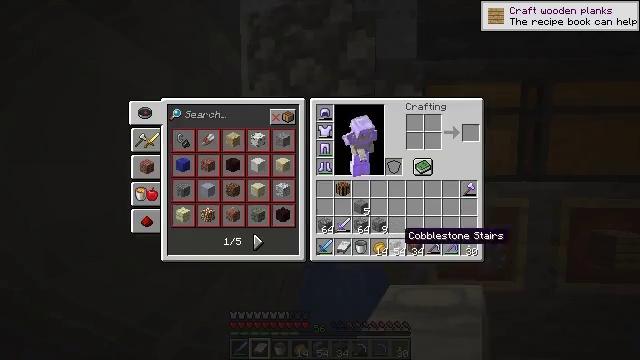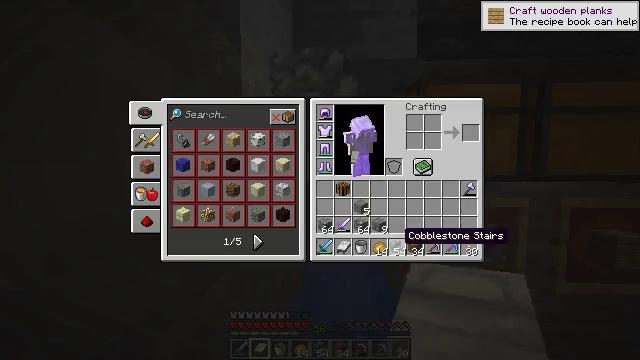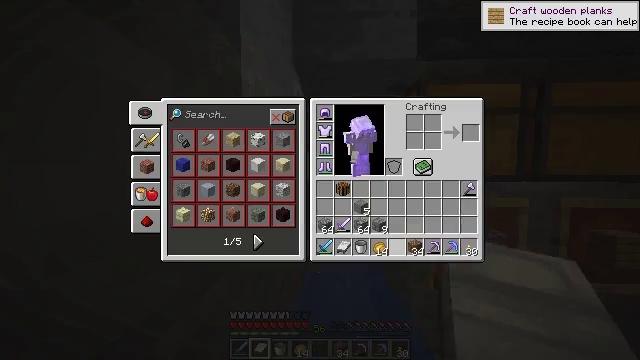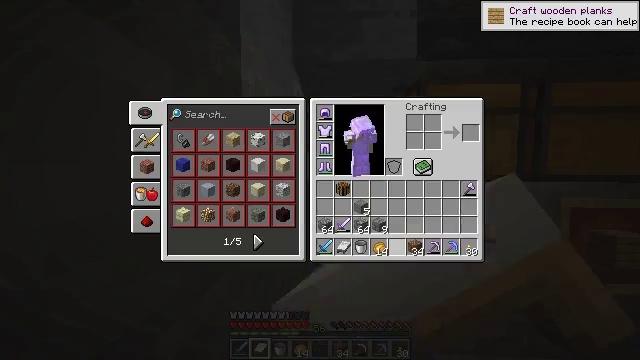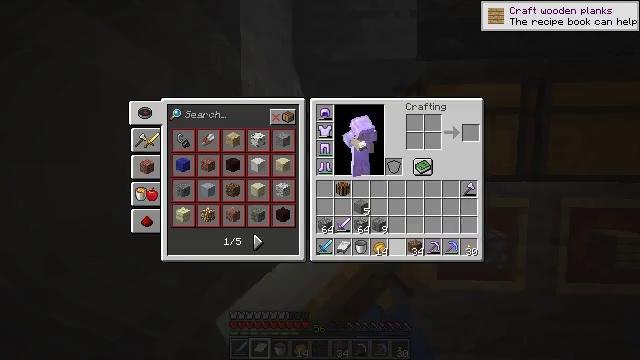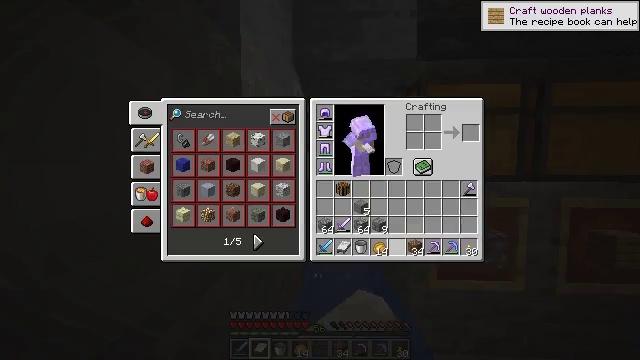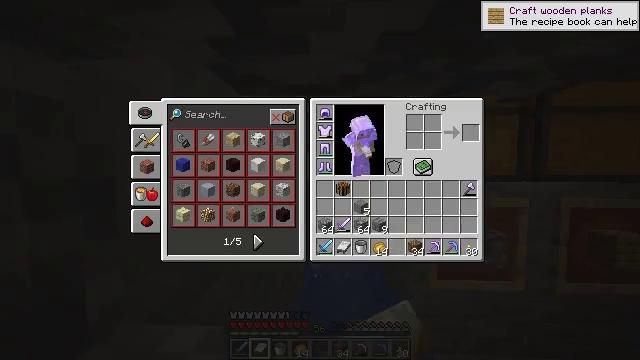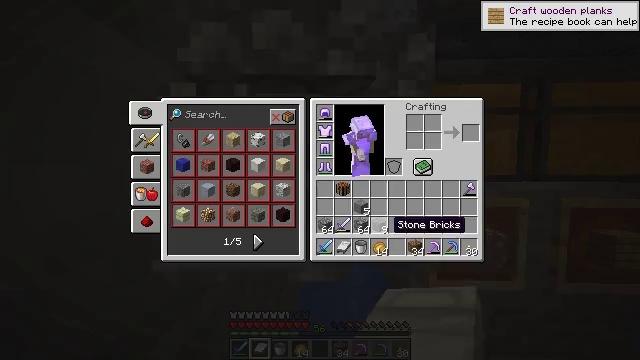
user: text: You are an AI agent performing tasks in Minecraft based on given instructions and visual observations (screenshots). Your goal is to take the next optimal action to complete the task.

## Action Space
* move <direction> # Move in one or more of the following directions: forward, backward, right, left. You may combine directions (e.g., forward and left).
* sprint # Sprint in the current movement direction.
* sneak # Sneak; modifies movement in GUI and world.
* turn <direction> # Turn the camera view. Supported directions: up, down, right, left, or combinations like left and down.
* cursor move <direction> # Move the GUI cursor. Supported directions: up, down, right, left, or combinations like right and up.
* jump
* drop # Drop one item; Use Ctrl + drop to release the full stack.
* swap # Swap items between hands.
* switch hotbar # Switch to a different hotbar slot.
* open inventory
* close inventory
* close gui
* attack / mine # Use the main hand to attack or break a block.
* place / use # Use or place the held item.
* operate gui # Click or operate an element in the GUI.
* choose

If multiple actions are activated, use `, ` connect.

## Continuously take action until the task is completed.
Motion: motion action
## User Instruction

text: Remove a cobblestone stairs from the inventory.
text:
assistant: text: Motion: sprint, open gui
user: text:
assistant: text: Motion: sprint, drop
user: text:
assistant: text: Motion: sprint, drop
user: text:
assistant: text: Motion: sprint
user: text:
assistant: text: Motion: sprint
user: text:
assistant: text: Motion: sprint
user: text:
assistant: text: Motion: sprint
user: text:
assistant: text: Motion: sprint